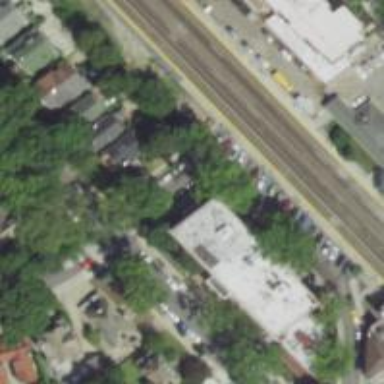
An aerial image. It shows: Sidewalk.